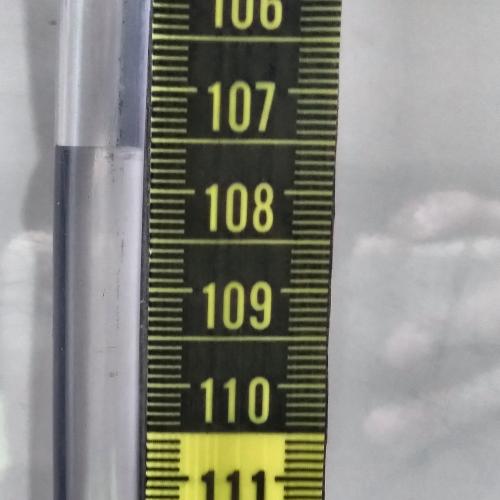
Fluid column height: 107.6 cm